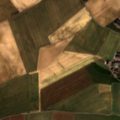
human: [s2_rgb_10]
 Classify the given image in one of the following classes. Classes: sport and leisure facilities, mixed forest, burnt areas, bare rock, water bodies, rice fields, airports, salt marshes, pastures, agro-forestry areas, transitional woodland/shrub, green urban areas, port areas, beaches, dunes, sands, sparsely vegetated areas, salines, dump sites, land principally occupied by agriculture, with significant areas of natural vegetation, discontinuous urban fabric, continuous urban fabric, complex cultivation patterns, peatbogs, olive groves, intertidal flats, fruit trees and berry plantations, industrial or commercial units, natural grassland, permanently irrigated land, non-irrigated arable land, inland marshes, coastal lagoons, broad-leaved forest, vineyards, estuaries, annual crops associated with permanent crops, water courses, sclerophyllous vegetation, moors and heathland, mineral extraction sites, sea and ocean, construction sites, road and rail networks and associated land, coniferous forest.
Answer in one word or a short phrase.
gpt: non-irrigated arable land